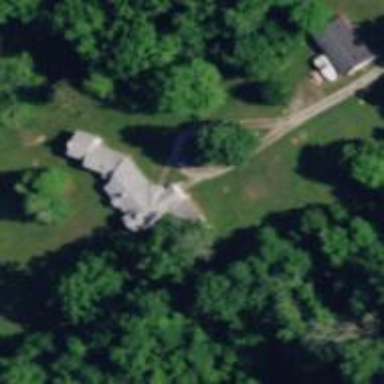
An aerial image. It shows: Driveway.